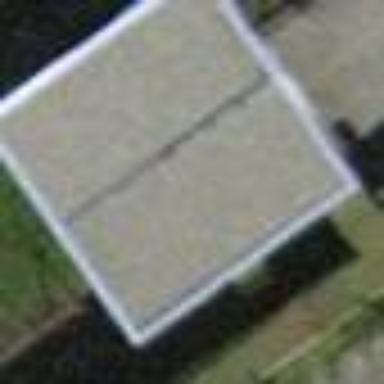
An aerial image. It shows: Garage building.